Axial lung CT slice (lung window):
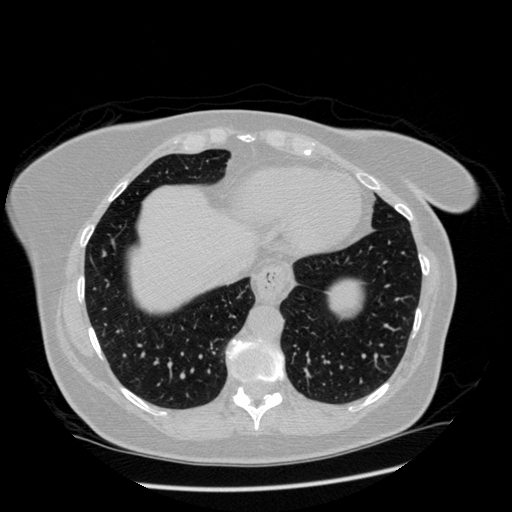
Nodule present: no